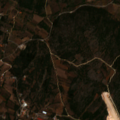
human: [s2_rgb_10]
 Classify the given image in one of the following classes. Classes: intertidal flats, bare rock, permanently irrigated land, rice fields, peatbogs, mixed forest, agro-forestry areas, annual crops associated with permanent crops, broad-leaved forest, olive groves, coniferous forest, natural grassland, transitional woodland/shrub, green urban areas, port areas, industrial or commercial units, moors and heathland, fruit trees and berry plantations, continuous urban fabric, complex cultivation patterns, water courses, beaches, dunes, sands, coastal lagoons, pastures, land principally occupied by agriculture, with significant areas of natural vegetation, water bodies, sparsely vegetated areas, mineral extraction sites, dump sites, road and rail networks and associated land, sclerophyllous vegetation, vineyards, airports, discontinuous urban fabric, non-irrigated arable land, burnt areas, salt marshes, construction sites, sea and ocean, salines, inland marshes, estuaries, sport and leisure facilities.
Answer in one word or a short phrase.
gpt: discontinuous urban fabric, olive groves, annual crops associated with permanent crops, sclerophyllous vegetation, transitional woodland/shrub